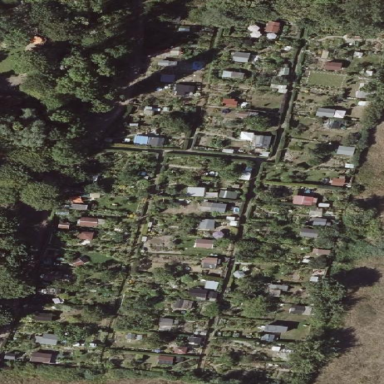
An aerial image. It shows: Fence surrounding allotments.